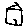
Label: house